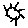
Label: sun